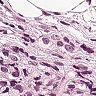
Metastatic tissue present: yes